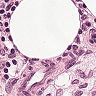
Metastatic tissue present: no